Field crop: tomato
Growth stage: 2
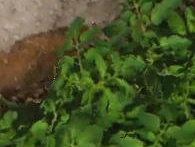
Species: tomato